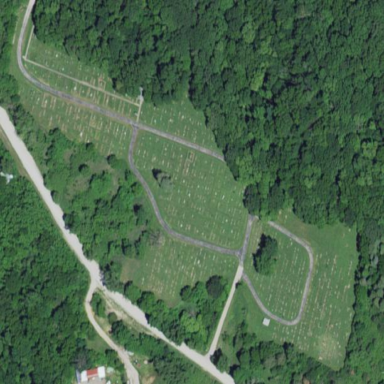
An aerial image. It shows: Cemetery.